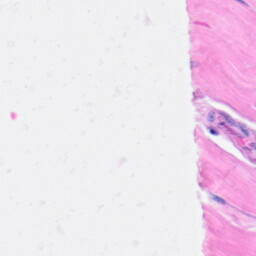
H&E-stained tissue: Heart